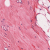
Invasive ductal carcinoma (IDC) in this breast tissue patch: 0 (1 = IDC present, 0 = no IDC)